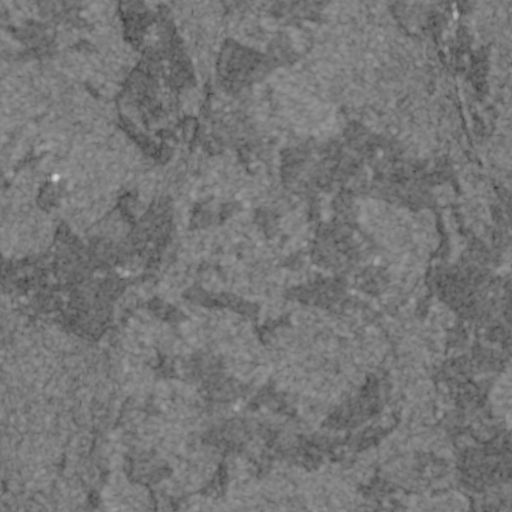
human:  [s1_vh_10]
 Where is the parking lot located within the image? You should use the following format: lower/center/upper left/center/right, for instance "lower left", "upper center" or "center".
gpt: The parking lot is located in the center right of the image.
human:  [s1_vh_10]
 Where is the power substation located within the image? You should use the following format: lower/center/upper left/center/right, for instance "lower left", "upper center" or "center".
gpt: The power substation is located in the lower right of the image.
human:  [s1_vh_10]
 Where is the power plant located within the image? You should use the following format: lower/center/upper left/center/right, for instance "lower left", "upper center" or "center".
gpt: There is no power plant in the image.

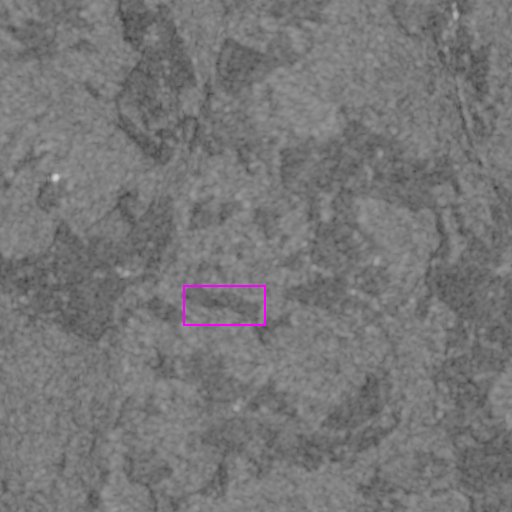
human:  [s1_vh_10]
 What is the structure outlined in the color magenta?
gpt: The structure outlined in magenta is a crop field.
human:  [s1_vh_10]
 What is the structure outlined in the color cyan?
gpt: There is no cyan outline.